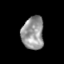
Tissue: skin
Cell type: Epithelial cells
Senescence score: 0.2716
Nuclear area (px): 711
Mean DAPI intensity: 151.158